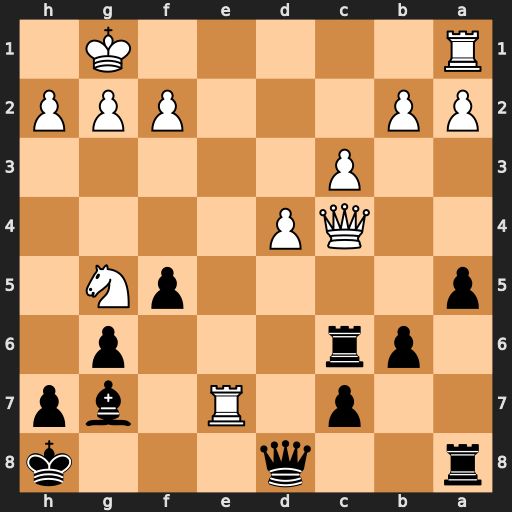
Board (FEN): r2q3k/2p1R1bp/1pr3p1/p4pN1/2QP4/2P5/PP3PPP/R5K1
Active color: b
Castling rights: -
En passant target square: -
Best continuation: Rxc4 Nf7+ Kg8 Nxd8 Rxd8